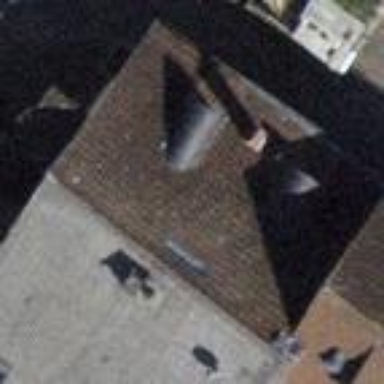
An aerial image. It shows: Building with tile roof.